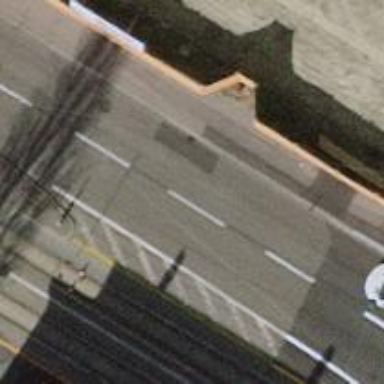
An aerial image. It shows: Primary highway with trolley wires overhead. The surface of the road is asphalt.